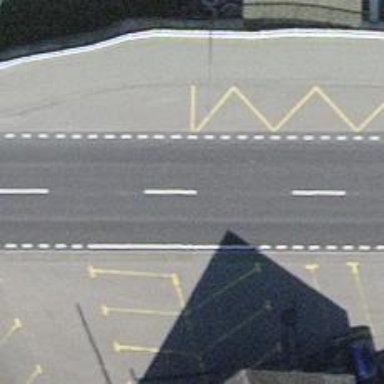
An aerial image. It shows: Public transport stop position.